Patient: sex M, age 62
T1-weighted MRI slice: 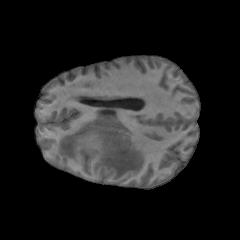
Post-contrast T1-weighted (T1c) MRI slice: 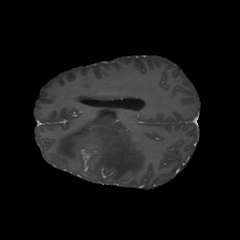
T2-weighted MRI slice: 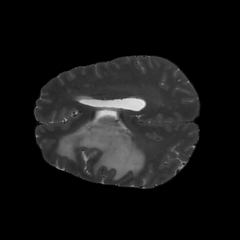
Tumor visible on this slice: yes
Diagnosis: Glioblastoma, IDH-wildtype
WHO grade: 4